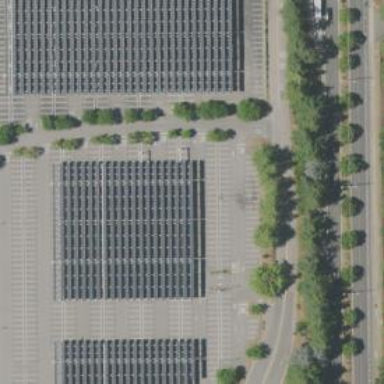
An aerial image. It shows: Solar photovoltaic panel generator located on building's roof.